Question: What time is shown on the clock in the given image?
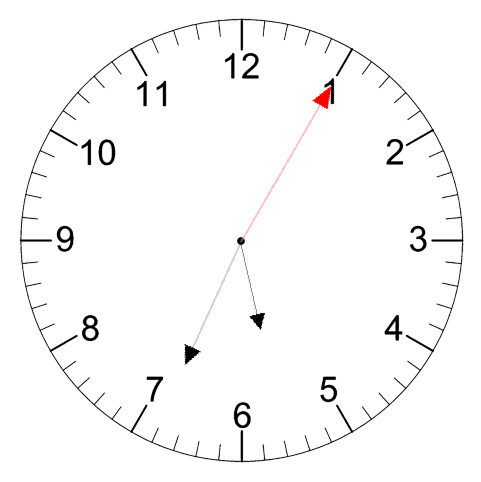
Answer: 05:34:05